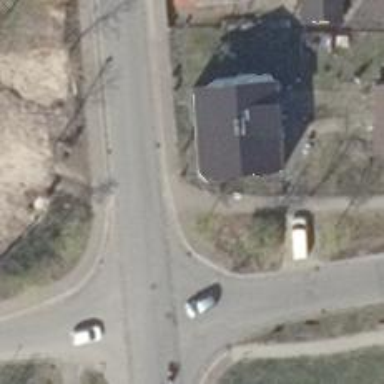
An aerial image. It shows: Unmarked road crossing.